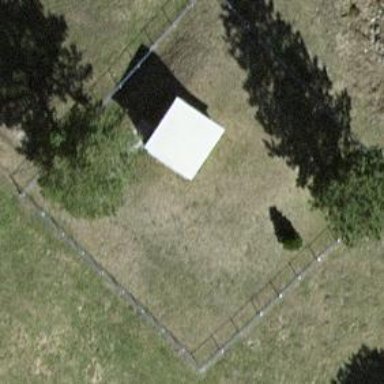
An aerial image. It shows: Fence is in the image.